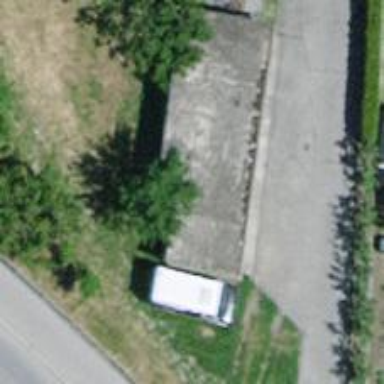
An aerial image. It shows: Garage.